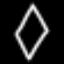
Label: diamond